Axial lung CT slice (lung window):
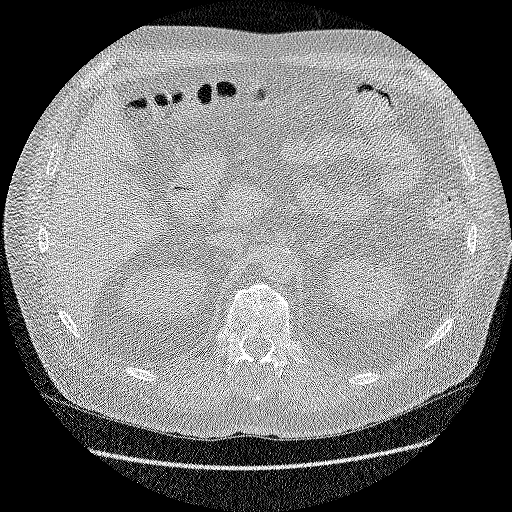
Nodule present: no